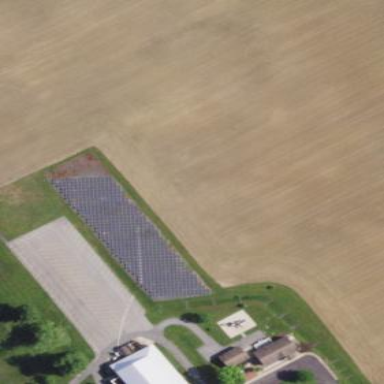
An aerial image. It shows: Solar power generator with photovoltaic panels.